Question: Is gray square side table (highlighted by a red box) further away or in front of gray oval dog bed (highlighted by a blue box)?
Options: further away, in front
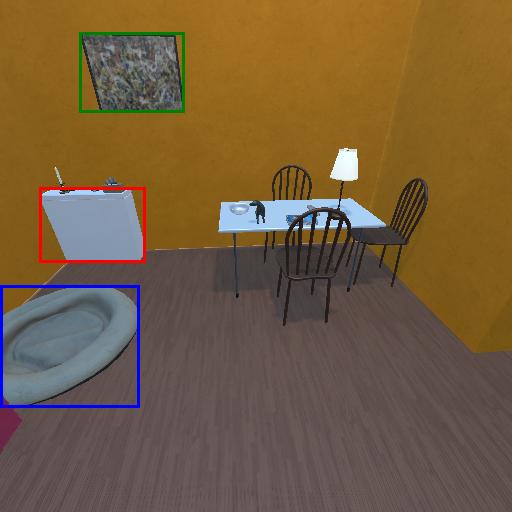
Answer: further away